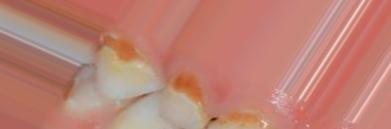
Condition: Caries